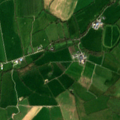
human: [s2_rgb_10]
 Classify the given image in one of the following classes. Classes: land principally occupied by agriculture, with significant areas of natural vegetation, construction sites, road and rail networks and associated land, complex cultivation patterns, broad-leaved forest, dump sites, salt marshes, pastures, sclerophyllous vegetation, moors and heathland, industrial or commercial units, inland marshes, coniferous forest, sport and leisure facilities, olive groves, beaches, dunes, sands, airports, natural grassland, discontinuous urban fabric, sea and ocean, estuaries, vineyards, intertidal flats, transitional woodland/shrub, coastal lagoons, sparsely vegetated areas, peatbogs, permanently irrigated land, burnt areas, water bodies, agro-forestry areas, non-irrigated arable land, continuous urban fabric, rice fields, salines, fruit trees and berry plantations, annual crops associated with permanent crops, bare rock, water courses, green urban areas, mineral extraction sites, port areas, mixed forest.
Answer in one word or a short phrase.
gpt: pastures